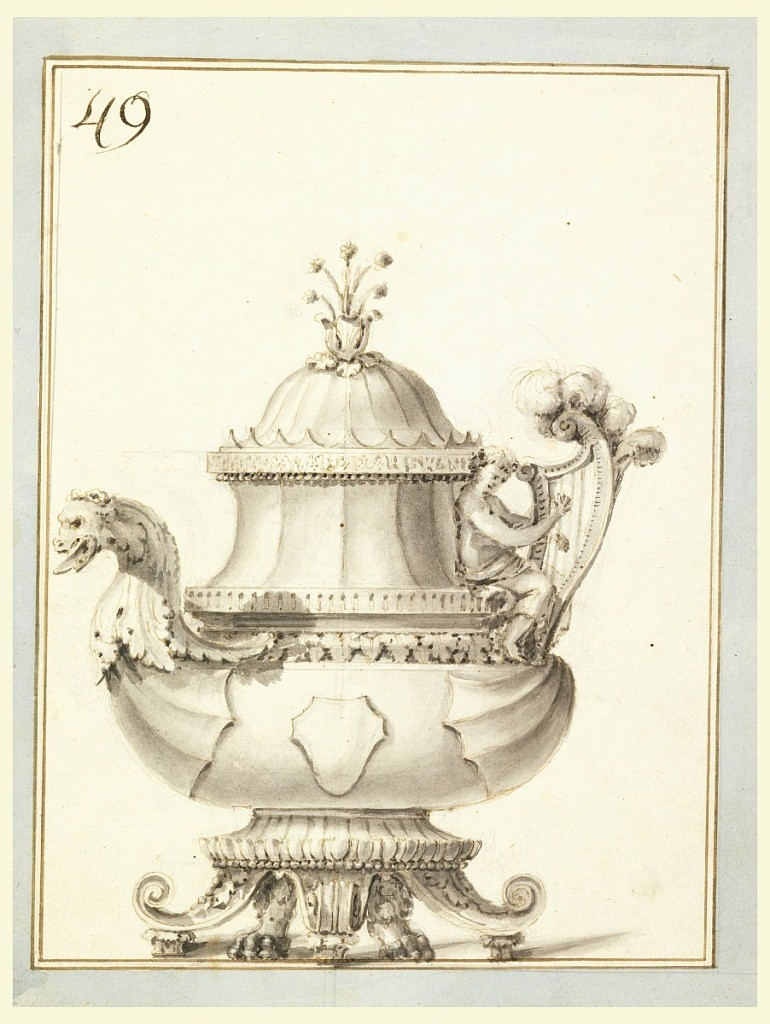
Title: Design for a Teapot
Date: ca. 1780
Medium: Pen and brown ink, brush and gray wash, graphite on paper
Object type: Drawing
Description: Teapot with lion's feet; bowl in shape of ship with dragon head as spout on left and putto playing harp as handle. Crown-like elements circulating top with flowers with long stems as finial.